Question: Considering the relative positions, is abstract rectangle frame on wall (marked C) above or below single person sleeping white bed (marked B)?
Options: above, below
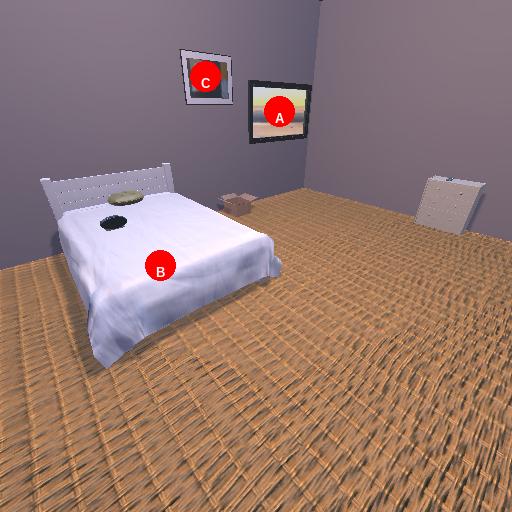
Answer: above